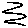
Label: zigzag